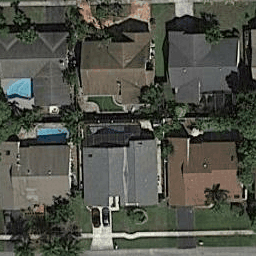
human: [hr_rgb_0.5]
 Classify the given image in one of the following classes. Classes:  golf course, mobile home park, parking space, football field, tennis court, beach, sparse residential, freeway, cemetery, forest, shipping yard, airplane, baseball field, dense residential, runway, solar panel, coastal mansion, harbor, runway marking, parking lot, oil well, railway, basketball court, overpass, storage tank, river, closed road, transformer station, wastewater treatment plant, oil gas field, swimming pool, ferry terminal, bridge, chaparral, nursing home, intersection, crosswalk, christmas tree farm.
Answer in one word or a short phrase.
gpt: dense residential